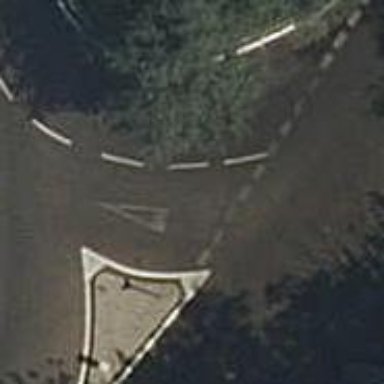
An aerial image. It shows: Road with "give way" sign.